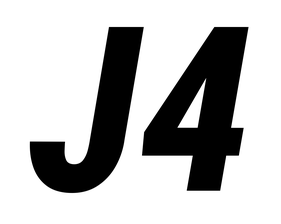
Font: Roboto-Italic_Condensed_ExtraBold_Italic